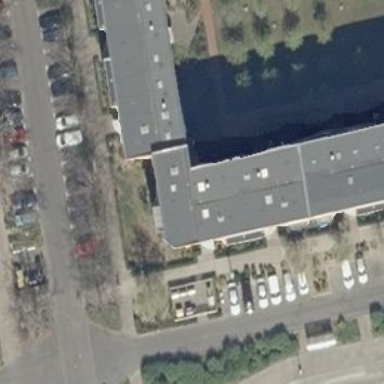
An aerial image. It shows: Building with apartments and flat roof.